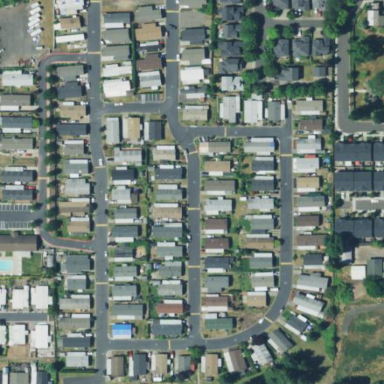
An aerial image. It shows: Residential area designated as trailer park.